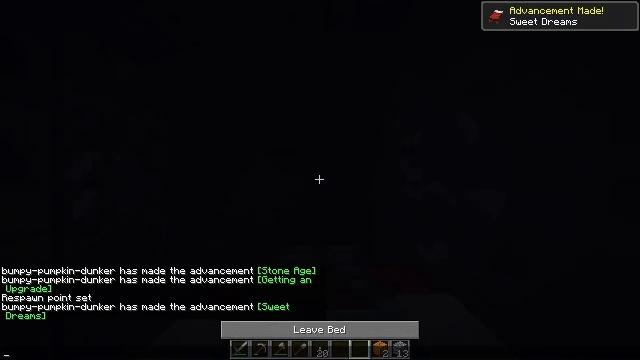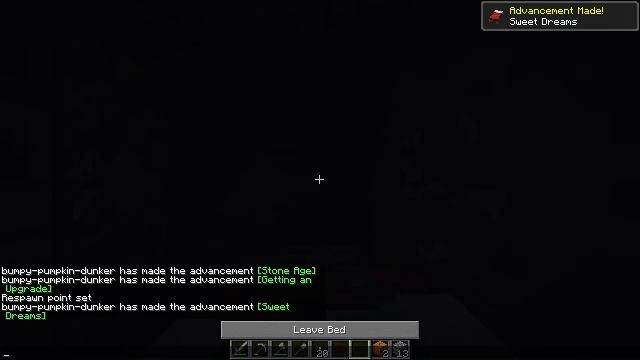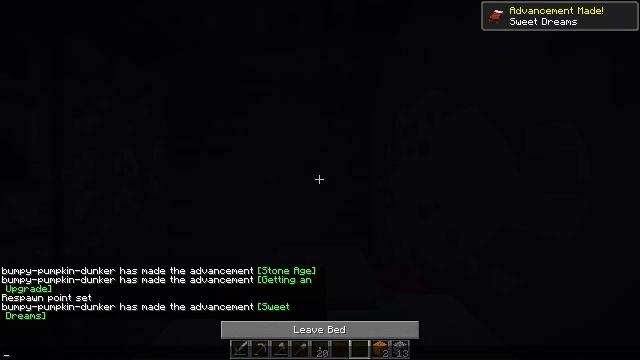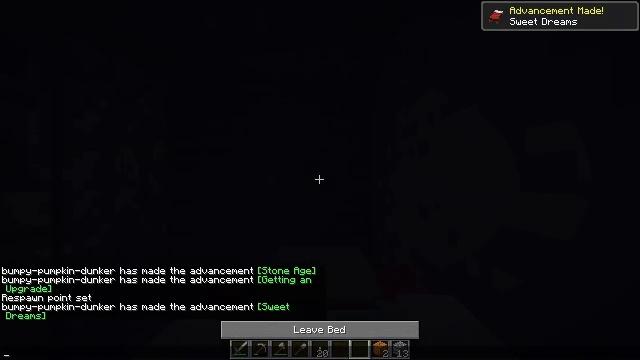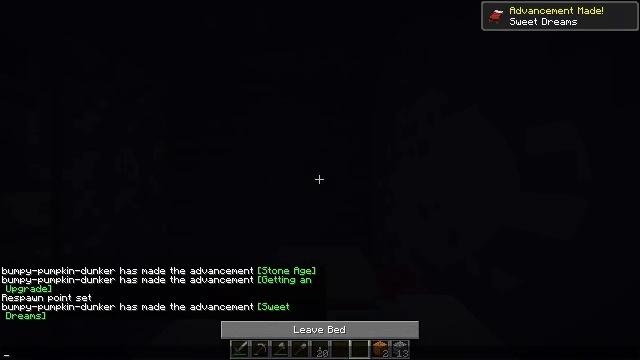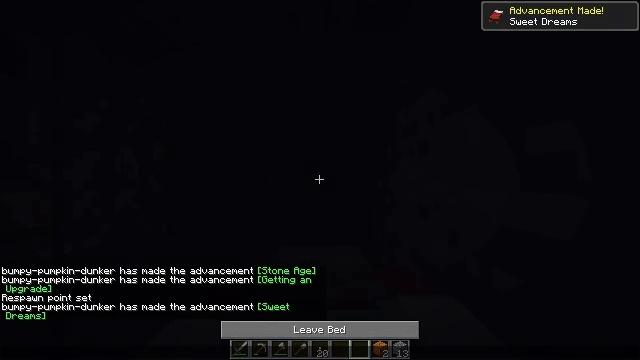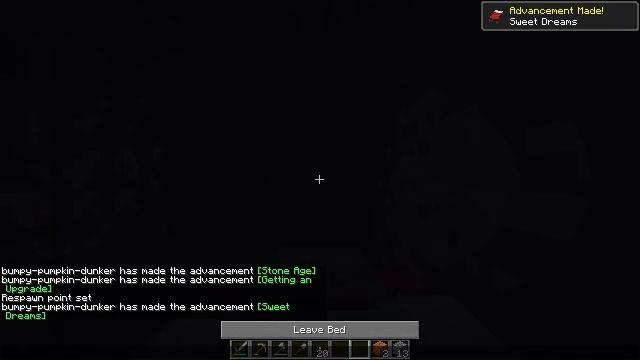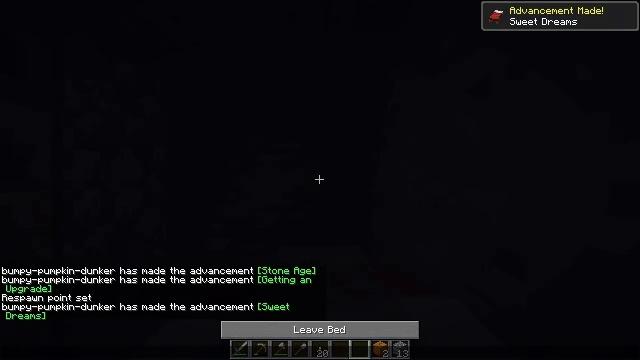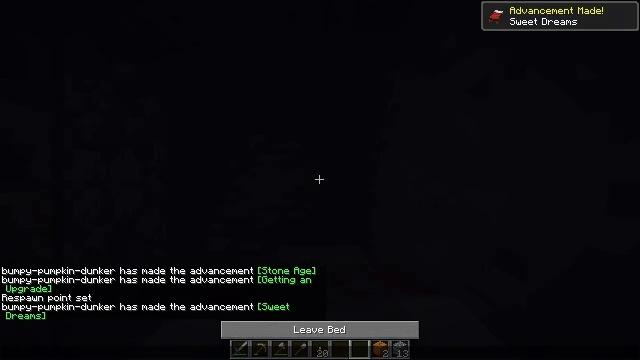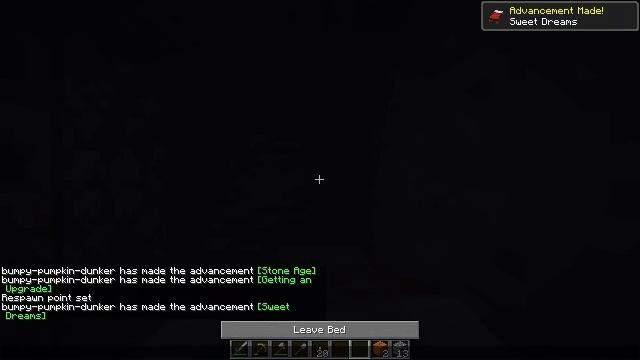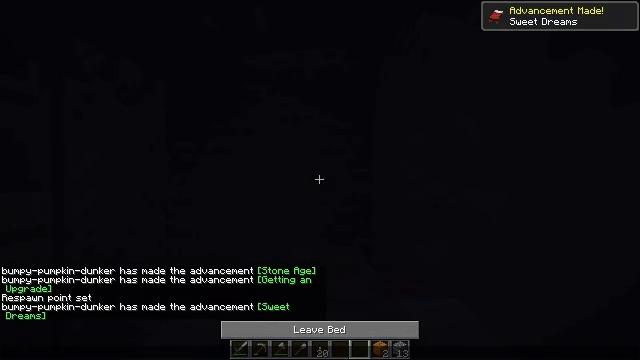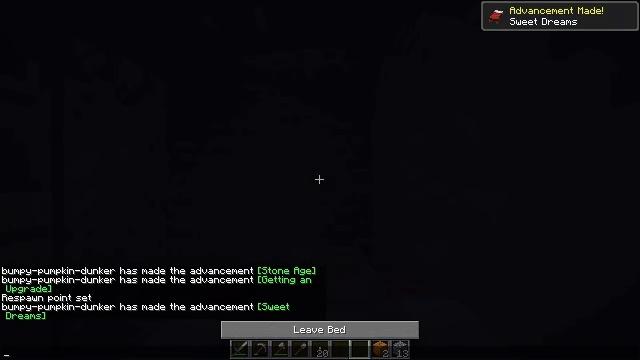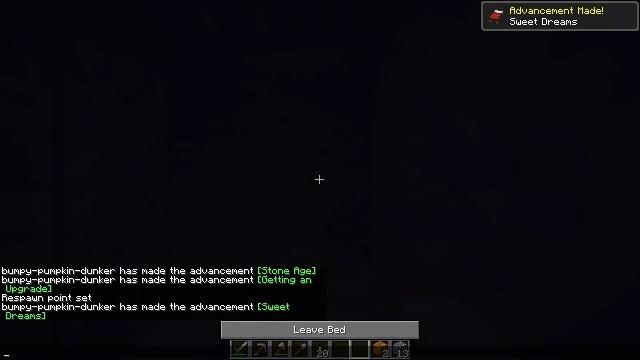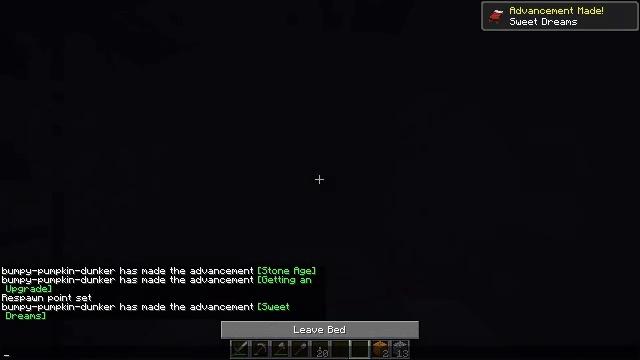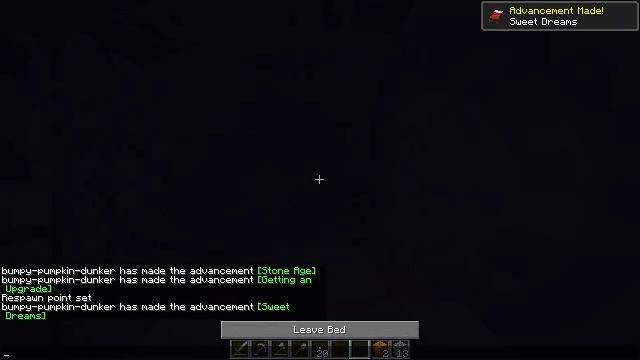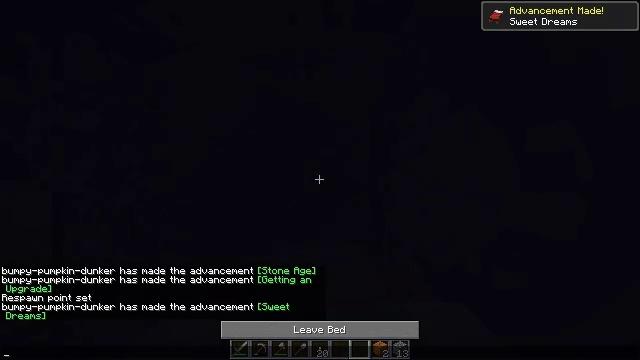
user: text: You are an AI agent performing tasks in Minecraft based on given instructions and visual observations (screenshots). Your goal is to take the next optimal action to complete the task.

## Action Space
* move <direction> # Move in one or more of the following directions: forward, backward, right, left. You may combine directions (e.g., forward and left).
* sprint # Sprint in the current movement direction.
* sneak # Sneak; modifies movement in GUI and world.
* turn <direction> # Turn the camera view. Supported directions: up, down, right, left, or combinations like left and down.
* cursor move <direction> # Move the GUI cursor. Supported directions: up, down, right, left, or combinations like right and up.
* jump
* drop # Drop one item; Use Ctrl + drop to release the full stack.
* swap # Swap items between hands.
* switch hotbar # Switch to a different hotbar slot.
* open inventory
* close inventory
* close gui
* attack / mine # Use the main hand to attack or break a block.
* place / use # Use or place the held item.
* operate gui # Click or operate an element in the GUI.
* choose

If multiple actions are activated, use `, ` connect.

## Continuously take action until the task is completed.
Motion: motion action
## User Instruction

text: Pick up the red bed for relocation.
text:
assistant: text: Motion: no_op
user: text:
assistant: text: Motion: no_op
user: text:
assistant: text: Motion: no_op
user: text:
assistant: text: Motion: no_op
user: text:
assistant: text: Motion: no_op
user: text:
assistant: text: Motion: no_op
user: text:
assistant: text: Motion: no_op
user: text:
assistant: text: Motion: no_op
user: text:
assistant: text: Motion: no_op
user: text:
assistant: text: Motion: no_op
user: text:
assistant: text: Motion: no_op
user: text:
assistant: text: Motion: no_op
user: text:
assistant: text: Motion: no_op
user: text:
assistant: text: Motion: no_op
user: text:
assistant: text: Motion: no_op
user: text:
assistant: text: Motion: no_op
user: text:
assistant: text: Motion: no_op
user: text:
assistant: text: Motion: no_op
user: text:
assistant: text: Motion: no_op
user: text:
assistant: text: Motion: no_op
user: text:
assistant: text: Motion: no_op
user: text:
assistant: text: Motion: no_op
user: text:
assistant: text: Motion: no_op
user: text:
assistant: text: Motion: no_op
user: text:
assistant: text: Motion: no_op
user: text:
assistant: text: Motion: no_op
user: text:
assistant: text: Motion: no_op
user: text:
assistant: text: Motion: no_op
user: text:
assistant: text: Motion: no_op
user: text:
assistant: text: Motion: no_op